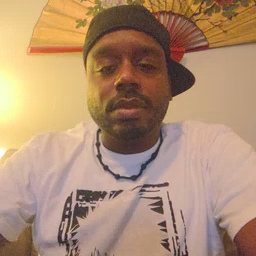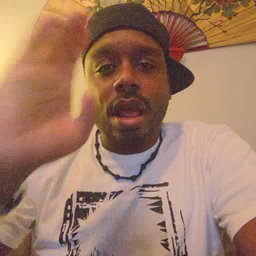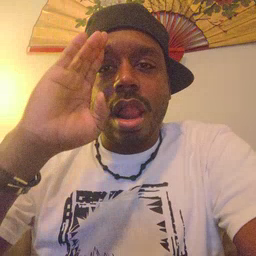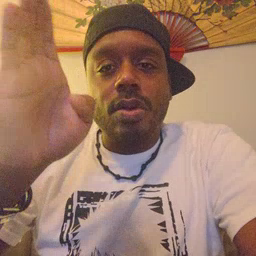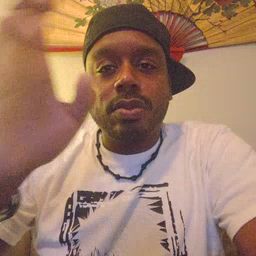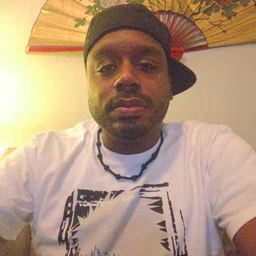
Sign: hello